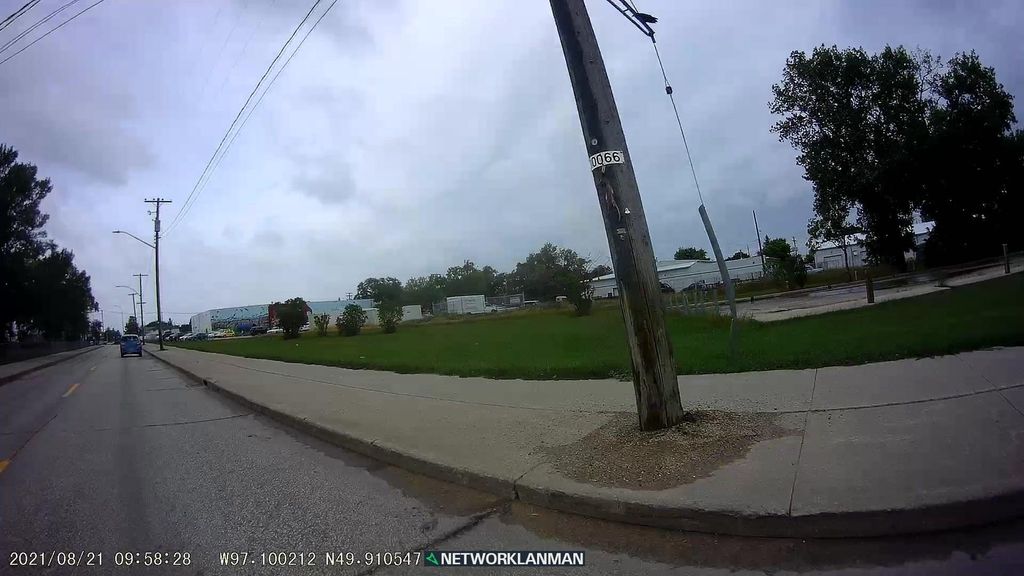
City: winnipeg